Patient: sex F, age 58
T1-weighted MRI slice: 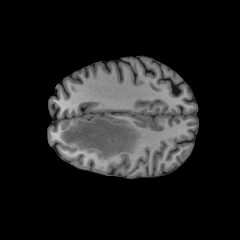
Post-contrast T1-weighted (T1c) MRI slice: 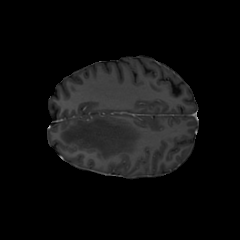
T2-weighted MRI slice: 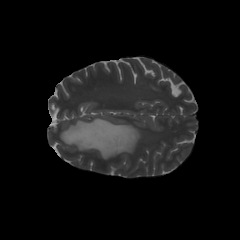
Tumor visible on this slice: yes
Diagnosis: Glioblastoma, IDH-wildtype
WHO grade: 4